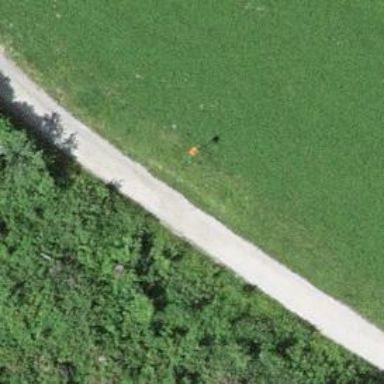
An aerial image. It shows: Orange aerial marker.